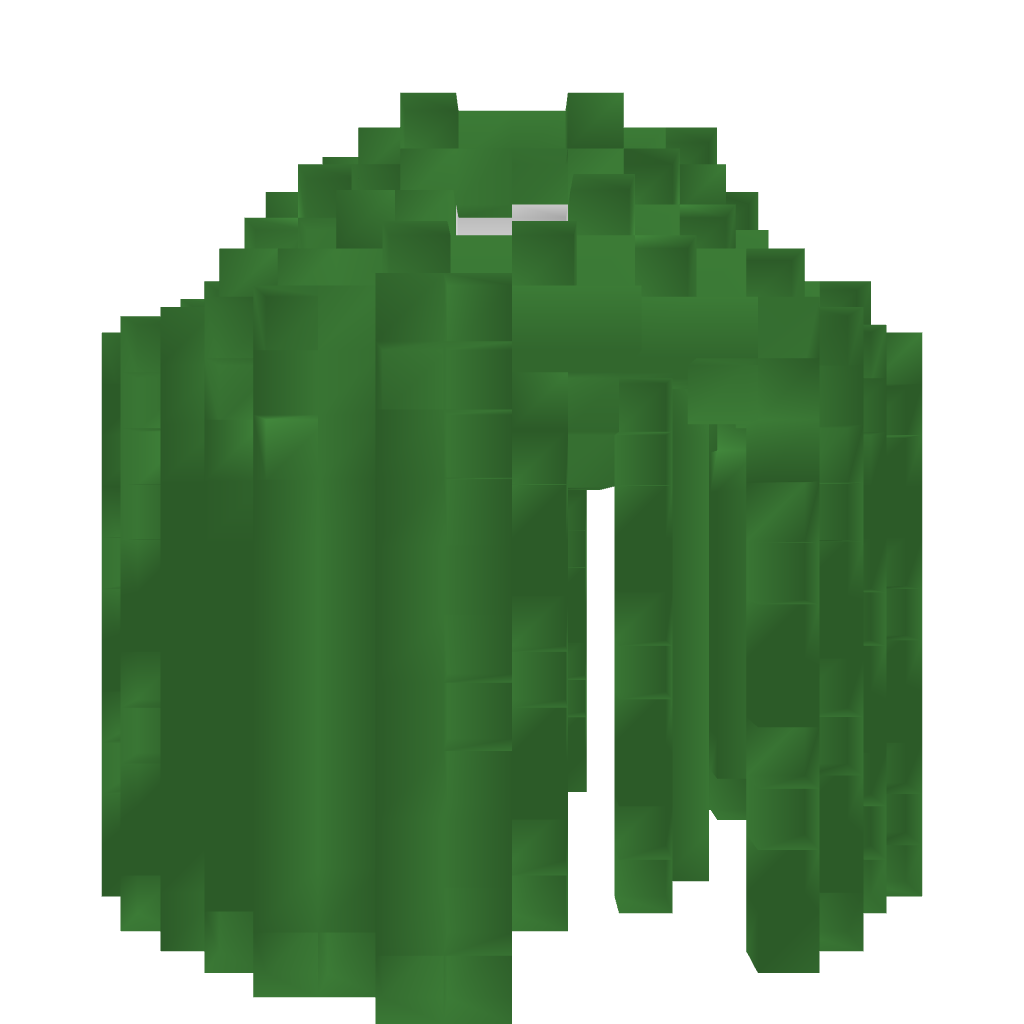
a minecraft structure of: Simple Jungle Tree House bad low quality